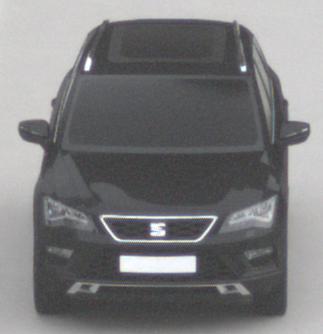
Make: SEAT
Model: Ateca 1.0 TSI Ecomotive
Detailed model: Ateca (5FP)
Model produced from: 2016/08
Model produced until: 2018/08
Doors: 5
Color: black
Road condition: wet road
Daytime: morning or afternoon
Contrast: low contrast